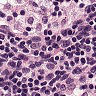
Metastatic tissue present: no